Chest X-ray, PA view. Patient: 29 years old, sex M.
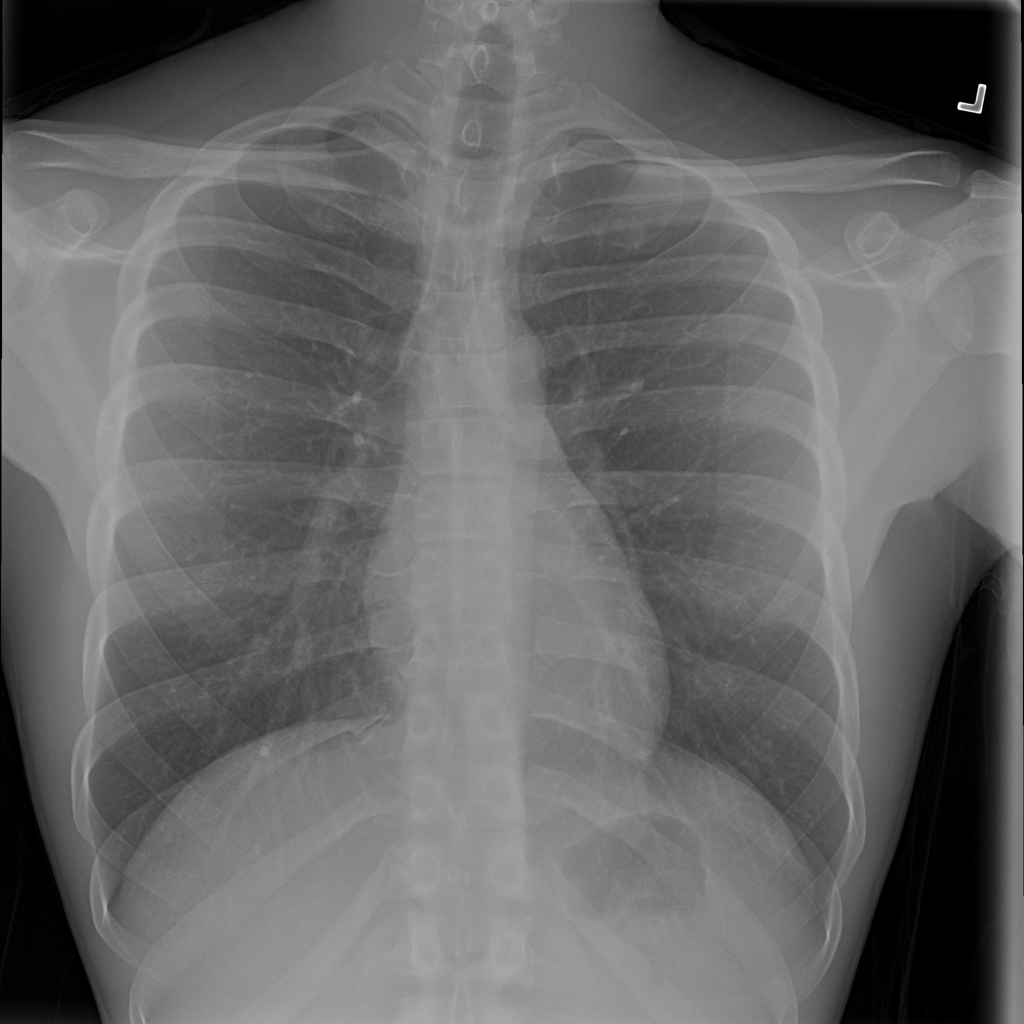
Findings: No Finding